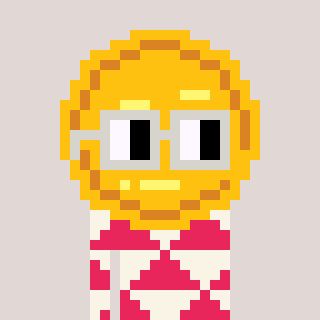
a pixel art character with square light gray glasses, a medal-shaped head and a redpinkish-colored body on a warm background